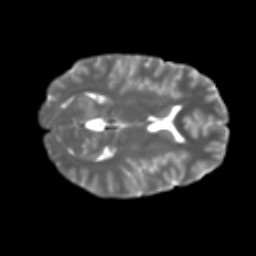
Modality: T2w
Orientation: axial
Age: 27
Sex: female
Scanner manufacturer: ge
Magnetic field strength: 3 T
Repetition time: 7.8 s
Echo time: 0.0606 s